Field crop: maize
Growth stage: 2
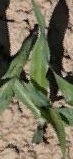
Species: maize